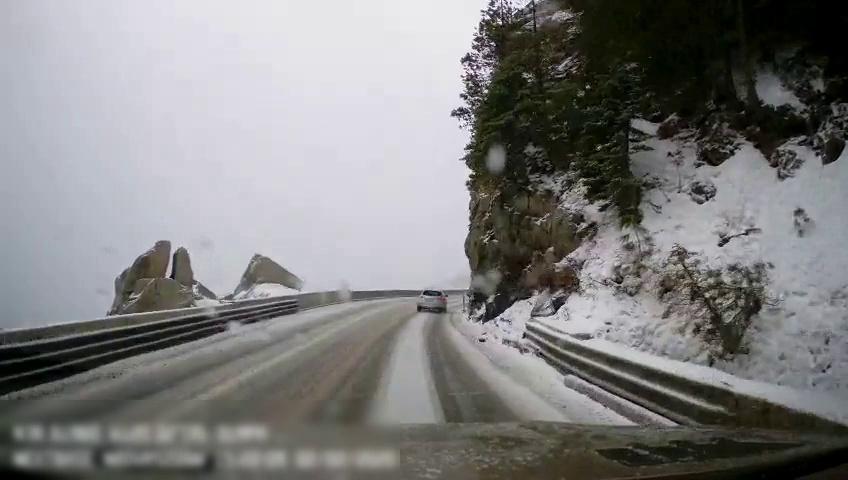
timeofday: Day
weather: Snowy
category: Drivable Space
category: Vehicles | SUV